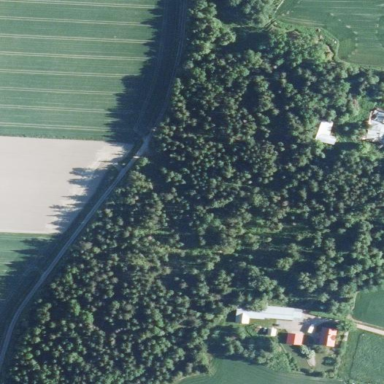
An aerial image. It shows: Forest with needle-leaved trees.